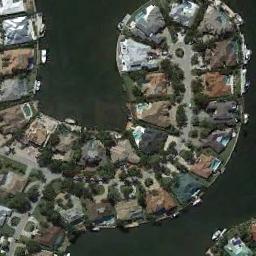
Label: dense_residential